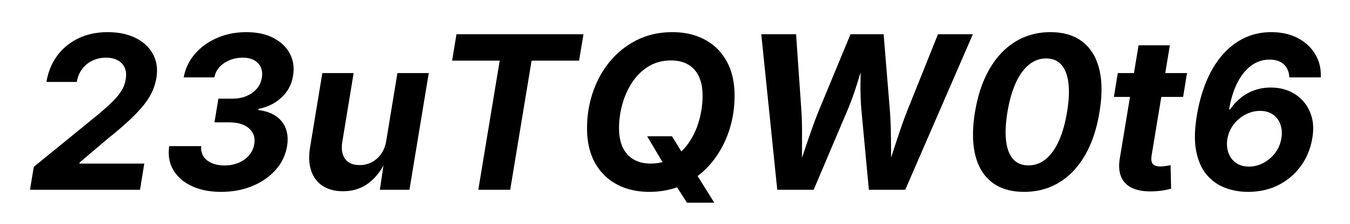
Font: Inter-Italic_Bold_Italic